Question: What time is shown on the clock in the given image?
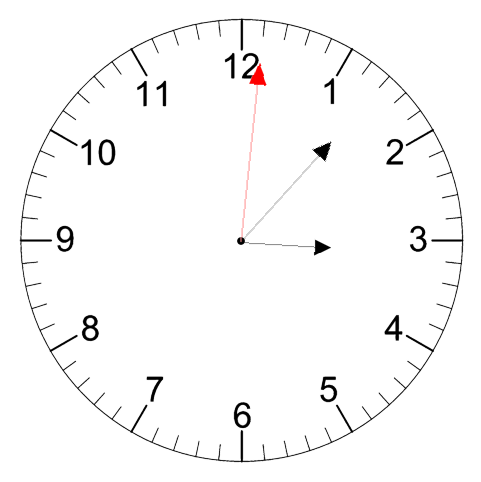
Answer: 03:07:01